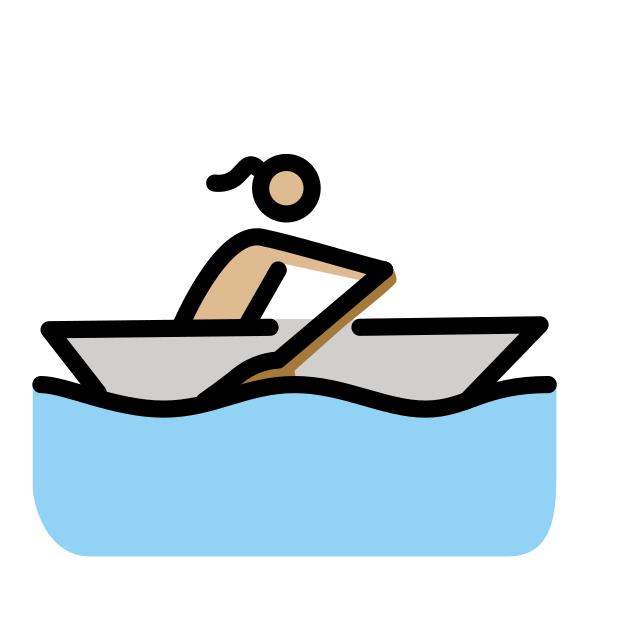
woman rowing boat: medium-light skin tone